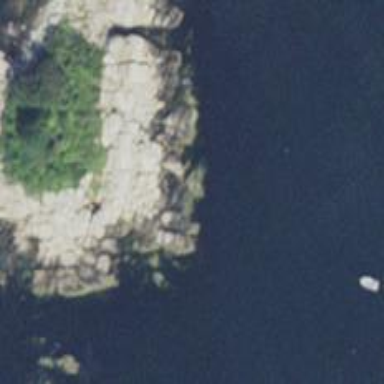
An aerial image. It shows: Rocky tidal area.